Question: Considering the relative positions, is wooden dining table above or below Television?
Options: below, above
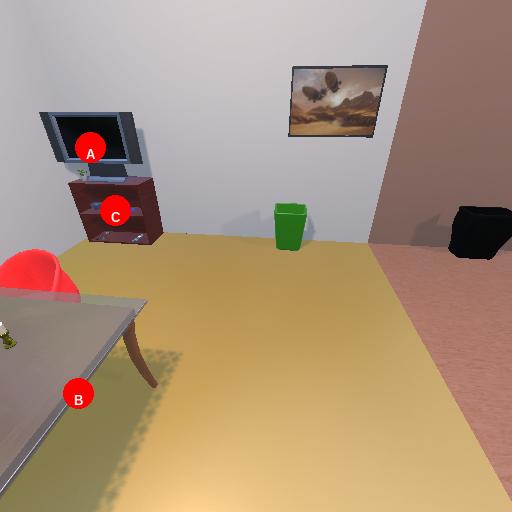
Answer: below